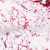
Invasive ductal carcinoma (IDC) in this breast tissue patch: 0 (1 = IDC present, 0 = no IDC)